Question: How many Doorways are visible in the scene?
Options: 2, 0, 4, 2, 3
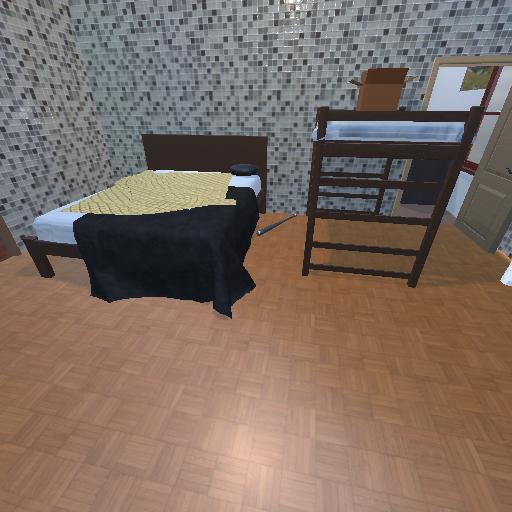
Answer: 2